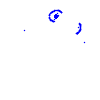
Particle: kaon